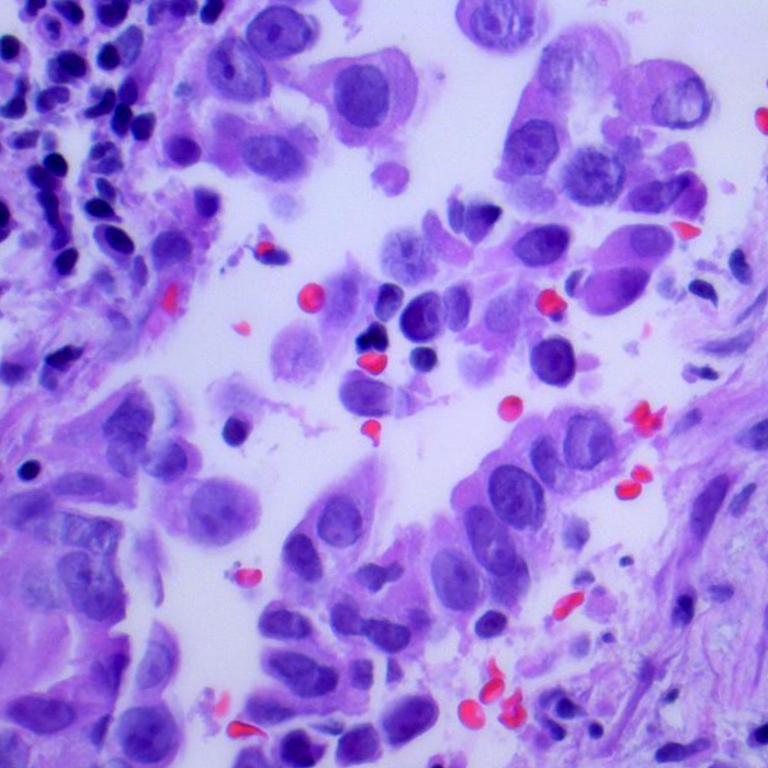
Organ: lung
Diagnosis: adenocarcinomas